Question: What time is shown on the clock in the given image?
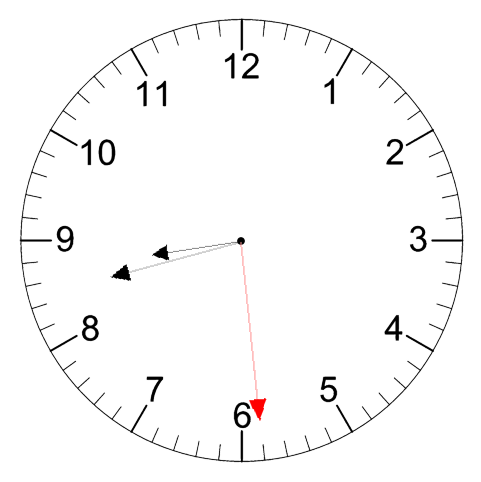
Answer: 08:42:29